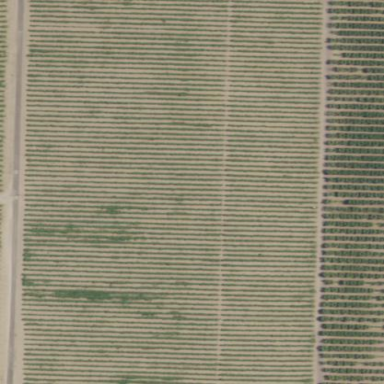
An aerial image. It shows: Vineyard.